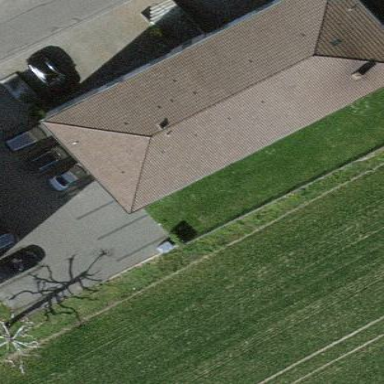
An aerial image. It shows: Building with hipped roof.